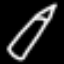
Label: pencil